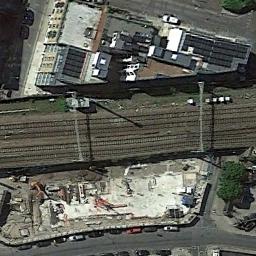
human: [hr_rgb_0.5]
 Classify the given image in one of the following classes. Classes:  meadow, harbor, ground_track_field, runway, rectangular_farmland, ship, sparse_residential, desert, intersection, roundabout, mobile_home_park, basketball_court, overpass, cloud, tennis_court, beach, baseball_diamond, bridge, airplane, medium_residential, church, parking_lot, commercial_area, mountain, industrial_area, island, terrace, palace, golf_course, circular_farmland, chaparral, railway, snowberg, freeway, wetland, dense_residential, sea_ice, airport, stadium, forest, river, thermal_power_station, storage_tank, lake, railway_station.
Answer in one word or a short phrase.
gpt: railway